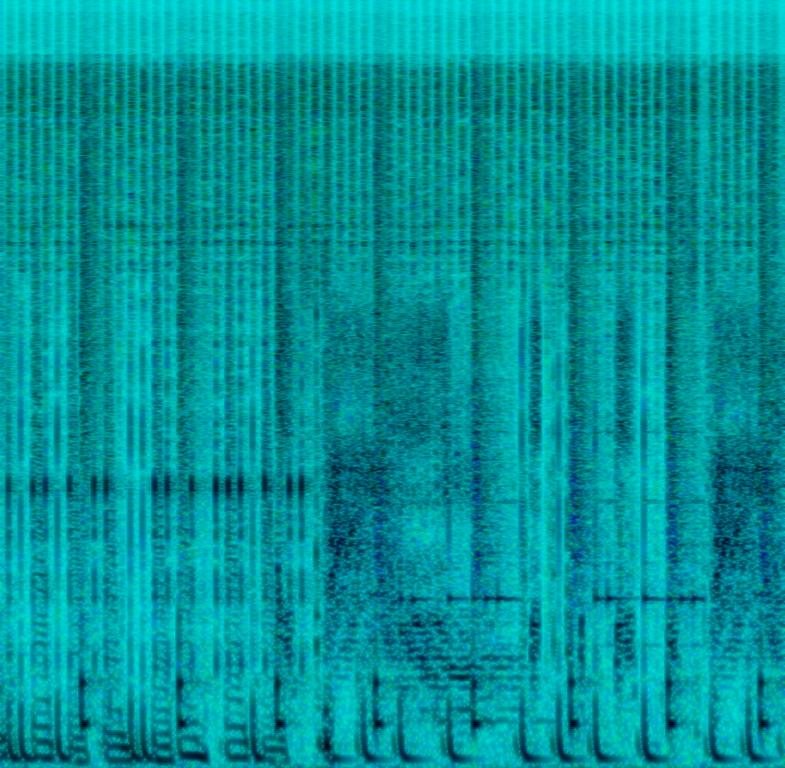
The low quality recording features an electro song scratched by a DJ. The song consists of buzzy synth bass, bouncy cowbells, stretched low pitched male vocals, punchy kick, punchy snare layered with claps and shimmering hi-hats. It sounds energetic and groovy, like something you would hear in an underground club during the 90s.